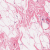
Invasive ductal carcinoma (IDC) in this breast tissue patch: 0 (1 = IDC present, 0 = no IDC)